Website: macys
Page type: gifting
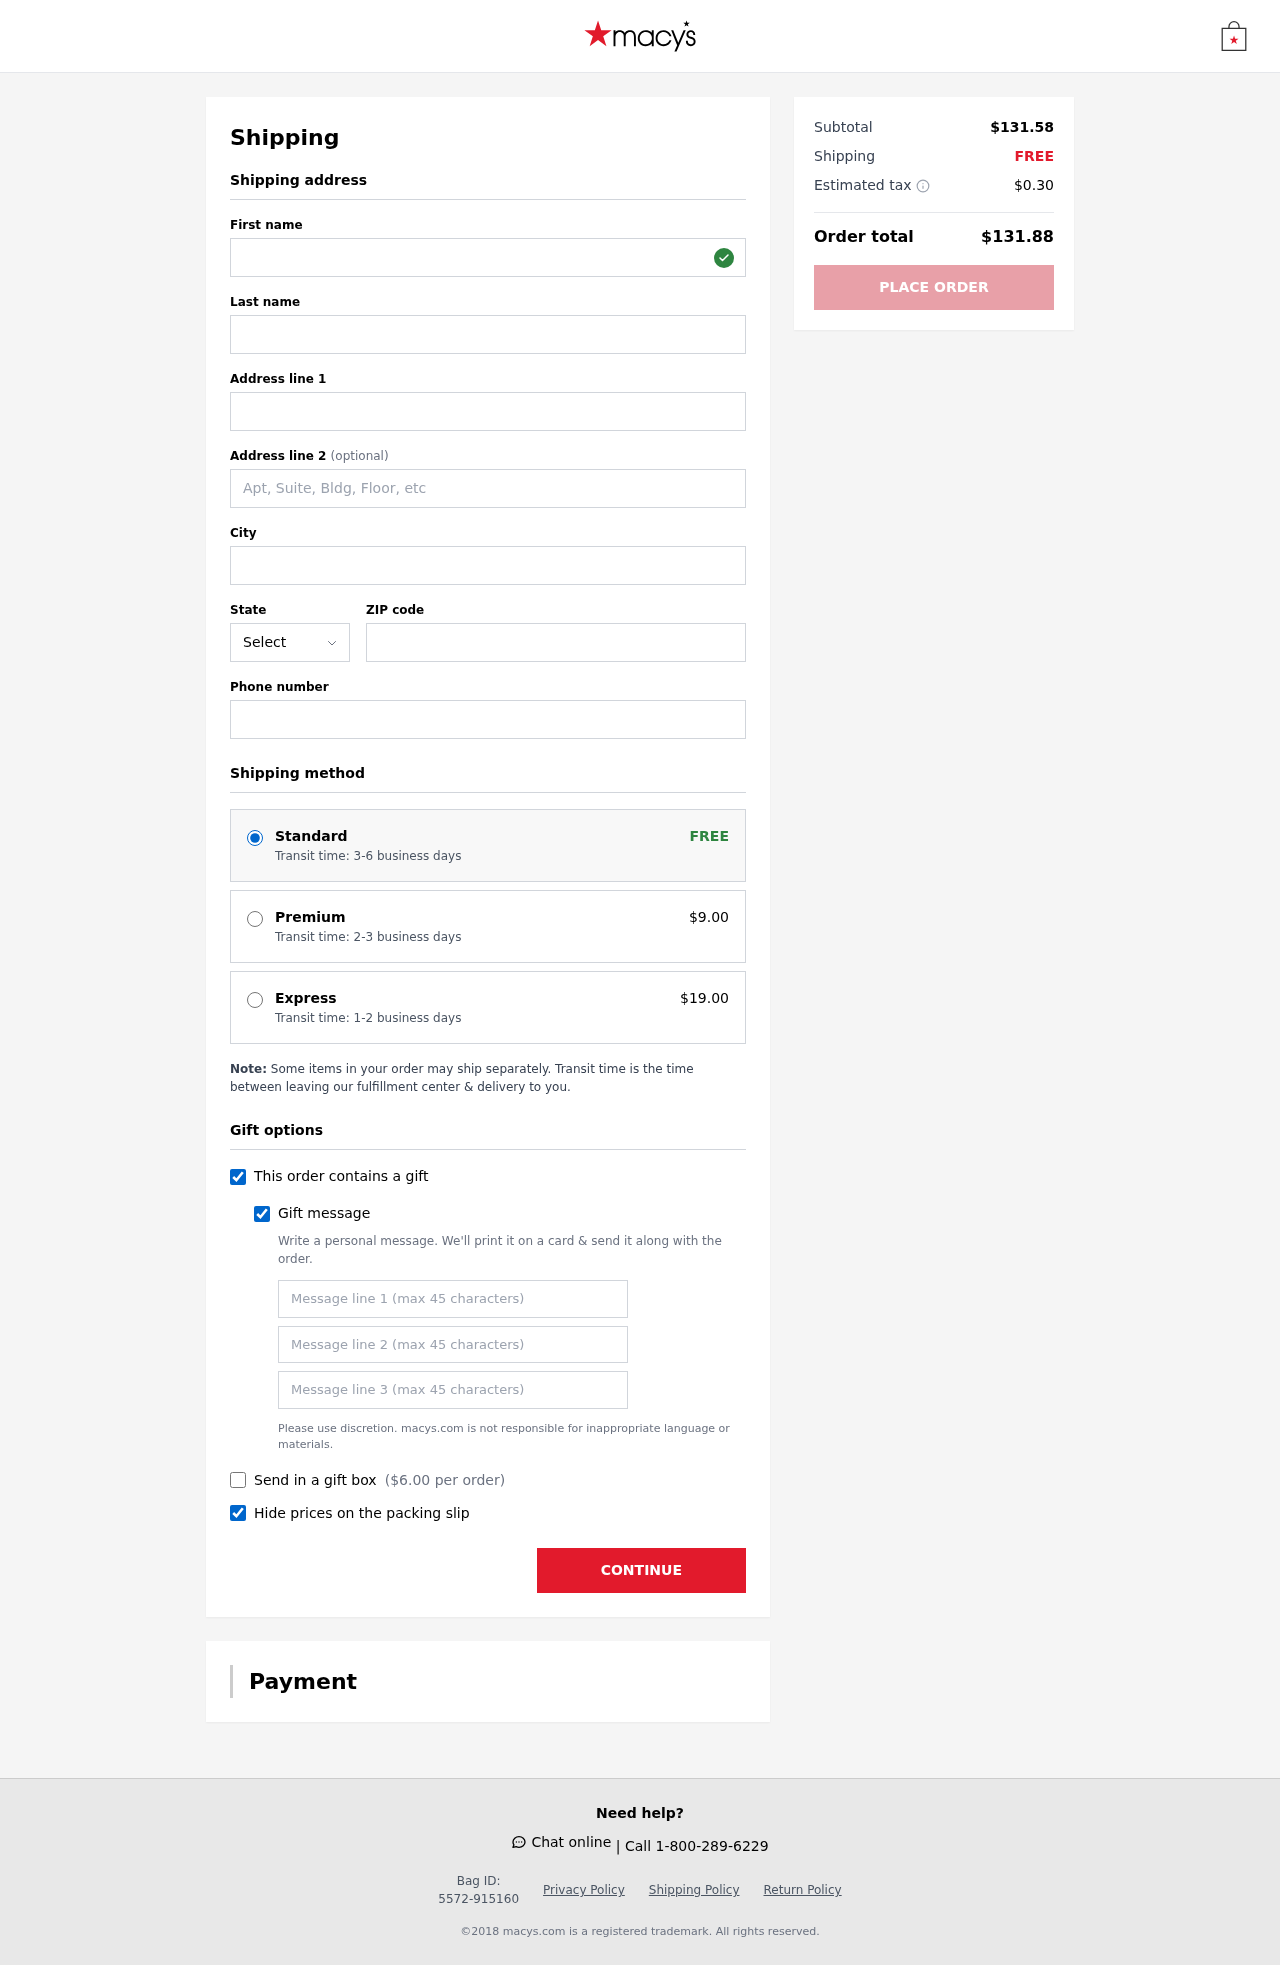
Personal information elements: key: PII_STATE_ABBR
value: KY
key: PII_FIRSTNAME
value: Justin
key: PII_LASTNAME
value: Goodman
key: PII_STREET
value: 9018 Brown Ways
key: PII_CITY
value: South Michael
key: PII_POSTCODE
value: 71025
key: PII_PHONE
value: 5958488622
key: PII_GIFT_MESSAGE
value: Hey Kenneth, I saw this stunning grey wolf canvas and immediately thought of you—it just captures your spirit so well! Hope it brings a little more wild inspiration into your space. Enjoy!  Justin
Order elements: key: ORDER_SHIPPING_STANDARD
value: Transit time: 3-6 business days
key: ORDER_SHIPPING_PREMIUM
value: Transit time: 2-3 business days
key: ORDER_SHIPPING_PREMIUM_PRICE
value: $9.00
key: ORDER_SHIPPING_EXPRESS
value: Transit time: 1-2 business days
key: ORDER_SHIPPING_EXPRESS_PRICE
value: $19.00
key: ORDER_GIFT_BOX_PRICE
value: $6.00
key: ORDER_SUBTOTAL
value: $131.58
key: ORDER_SHIPPING_COST
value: FREE
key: ORDER_TAX
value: $0.30
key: ORDER_TOTAL
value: $131.88